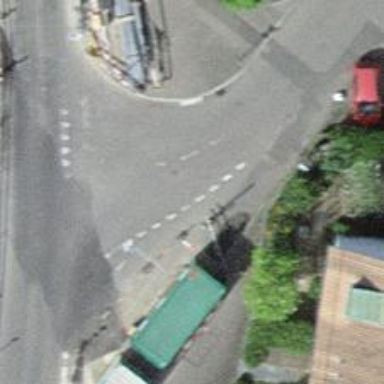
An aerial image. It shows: Living street.